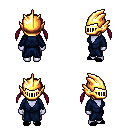
a pixel art fantasy rpg character, female body template, dark elf, purple skin, blue robe, metal pants, ruby red twin-tailed hairstyle, gold helm, black slippers, four views (front, back, left, right), 2x2 character sprite sheet, small pixel art, hard edges, no anti-aliasing